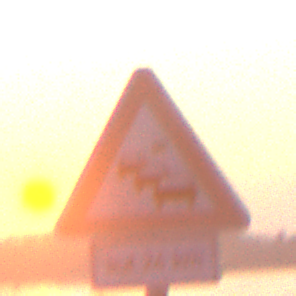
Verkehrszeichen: Stau
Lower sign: LaengeEinerStrecke6
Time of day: SunriseSunset
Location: Outdoor (Urban)
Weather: Clear
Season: NotSpecified
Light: Natural